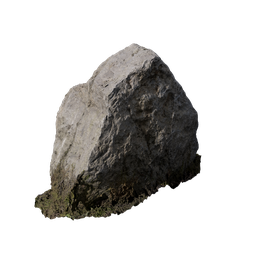
Label: nature